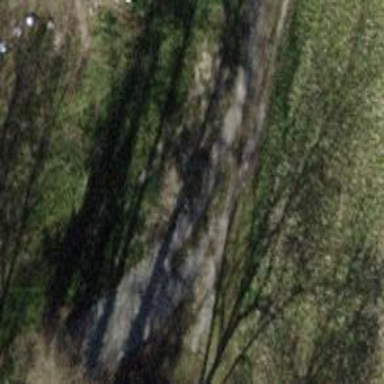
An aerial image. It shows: Track with pebblestone surface. The track type is grade2.